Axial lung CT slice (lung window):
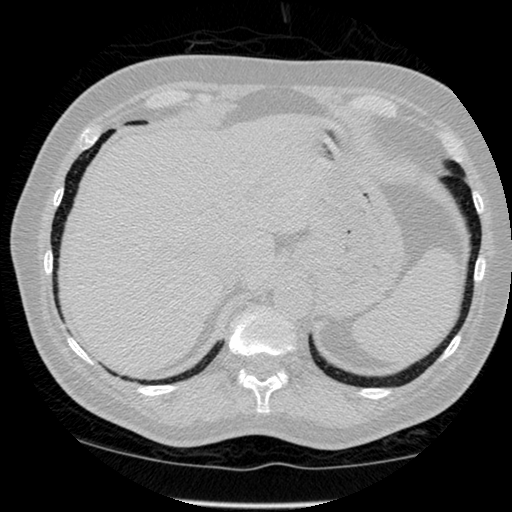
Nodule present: no